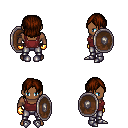
a pixel art fantasy rpg character, male body template, human, dark skin, maroon pirate shirt, metal pants, brown long bangs hairstyle, gold gloves, metal boots, shield, four views (front, back, left, right), 2x2 character sprite sheet, small pixel art, hard edges, no anti-aliasing